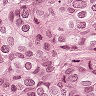
Metastatic tissue present: yes